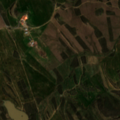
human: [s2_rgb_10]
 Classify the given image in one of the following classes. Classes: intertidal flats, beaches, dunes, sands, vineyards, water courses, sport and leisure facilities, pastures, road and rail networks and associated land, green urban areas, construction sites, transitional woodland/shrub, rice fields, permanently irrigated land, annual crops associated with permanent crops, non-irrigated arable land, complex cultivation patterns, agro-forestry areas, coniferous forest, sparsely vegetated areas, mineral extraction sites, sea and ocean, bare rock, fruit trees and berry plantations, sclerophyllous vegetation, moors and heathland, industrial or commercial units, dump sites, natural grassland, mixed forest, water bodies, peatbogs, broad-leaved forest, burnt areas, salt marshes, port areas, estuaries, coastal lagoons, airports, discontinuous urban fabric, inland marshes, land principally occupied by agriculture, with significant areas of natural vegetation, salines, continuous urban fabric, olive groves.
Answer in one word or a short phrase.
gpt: non-irrigated arable land, land principally occupied by agriculture, with significant areas of natural vegetation